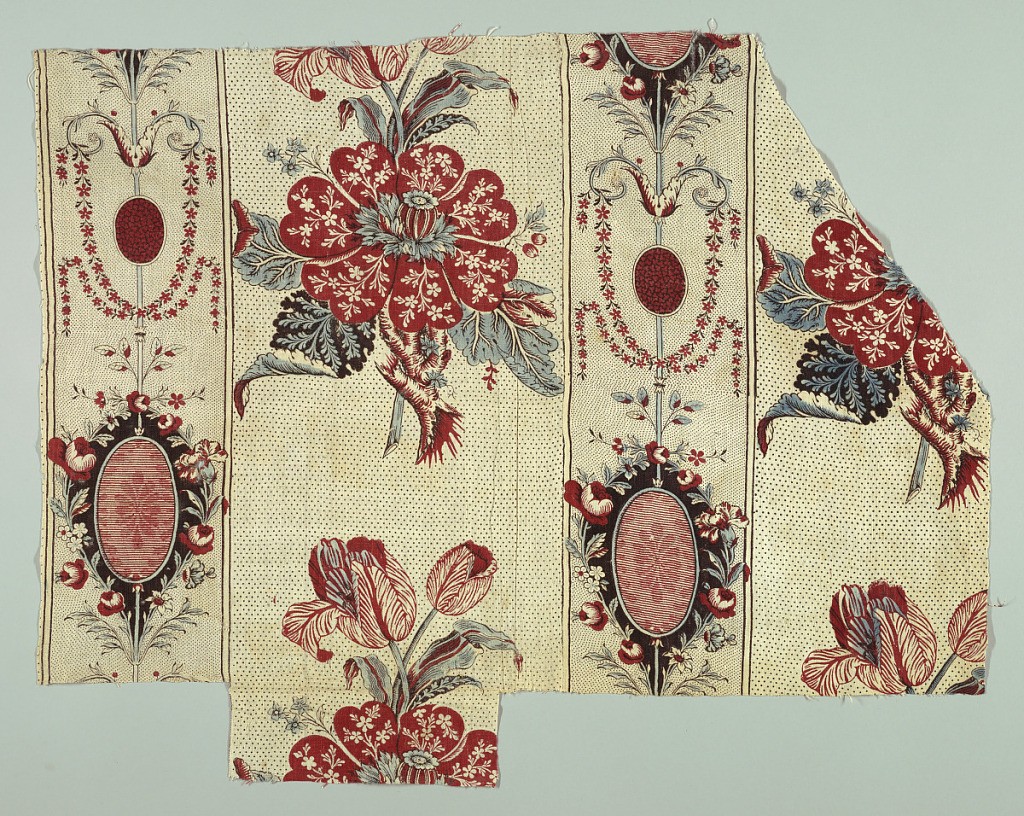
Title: Textile
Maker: J.I. Meiller et Cie
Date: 1775–1800
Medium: cotton Technique: block printed and painted (blue) on plain weave
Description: Alternation of two stripes: the wider (about 29 cm, 11 1/2 in.) patterned by large units of flowers on a black picotage background. The other (about 15.5 cm, 6 1/8 in. wide) patterned by a medallion and garlands supported by a rod on a smaller scale picottage background.